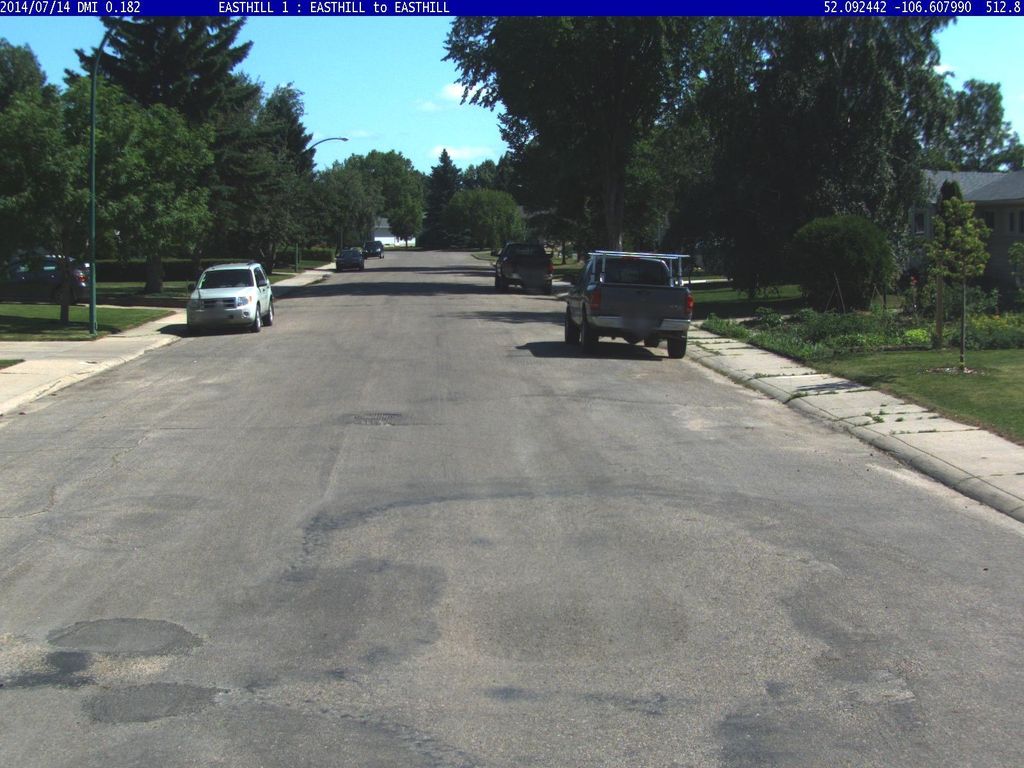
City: saskatoon